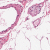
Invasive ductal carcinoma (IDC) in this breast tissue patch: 0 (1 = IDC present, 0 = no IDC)